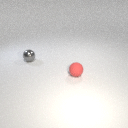
small red rubber sphere in front of small gray metal sphere